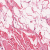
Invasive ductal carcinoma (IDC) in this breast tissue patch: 0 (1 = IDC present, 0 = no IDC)